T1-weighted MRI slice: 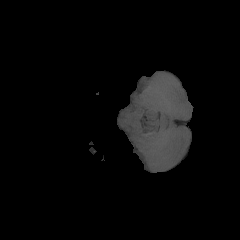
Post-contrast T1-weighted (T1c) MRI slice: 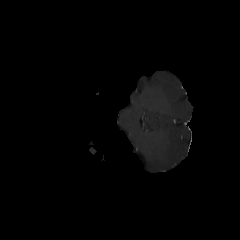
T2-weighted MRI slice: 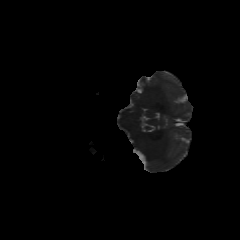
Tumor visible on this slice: no